Question: I used a canvas and Unity UI elements as a HUD. I want HUD to be in front of everything but it's not.

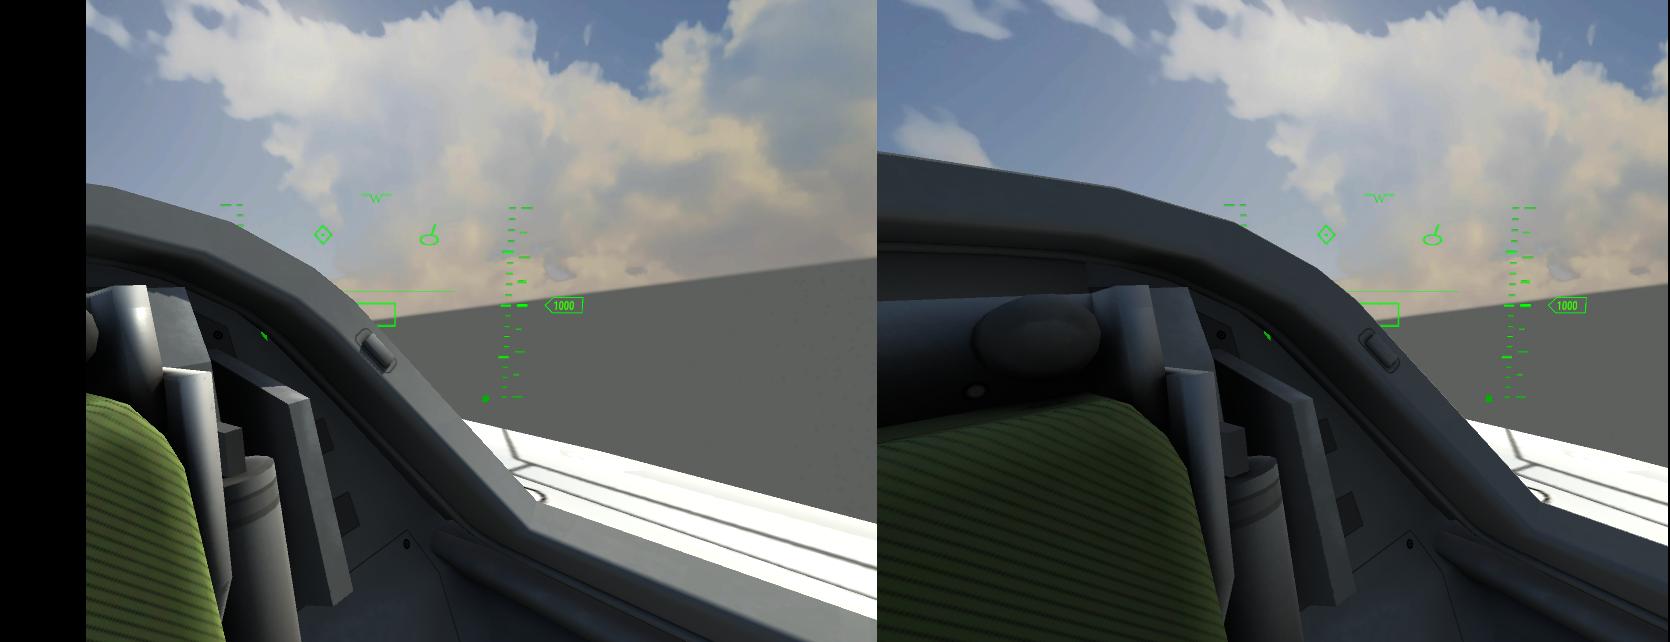
Answer: Haven't worked with Cardboard before but I beleive you can fix this with camera culling. Just follow the steps below:
:
1.Select the 'Canvas' and change the Layer to UI. The default is UI but make sure that it is still set to UI.
:
1.Select the Main Camera that was there already there and change the 'Clear Flags' to 'Skybox'.
2.Change the 'Culling Mask' to 'Everything'. Click on 'Everything' which is a setting of 'Culling Mask' and 'UI'.
3.Change 'Depth' to .
:
1.Create a new 'Camera' and name it UI Camera.
2.Select the UI Camera, change the 'Clear Flags' to 'Depth Only'.
3.Change the 'Culling Mask' to 'UI'.
4.Change 'Depth' to .
5.If the Canvas you want to display on top has the "'Render Mode'" set to "'World Space'" or "'Screen Space - Camera'" then drag the UI Camera to the Canvas' Render Camera/Event Camera slot. You don't have to do this if the "'Render Mode'" is set to "'Screen Space - Overlay'".
That's it. This will always display the UI in the front. It should on default but its not working for you for some reason.